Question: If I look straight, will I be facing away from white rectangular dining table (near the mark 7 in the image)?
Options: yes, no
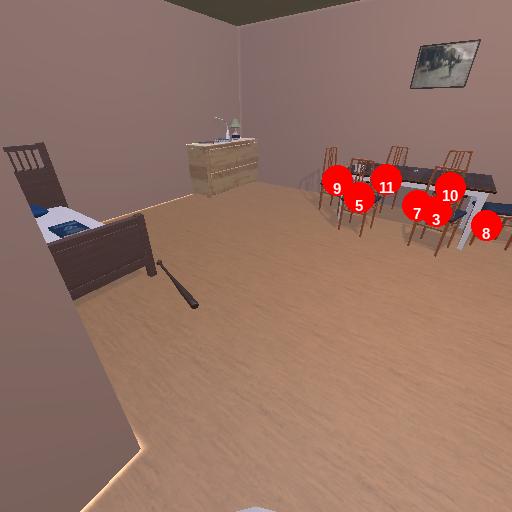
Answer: yes